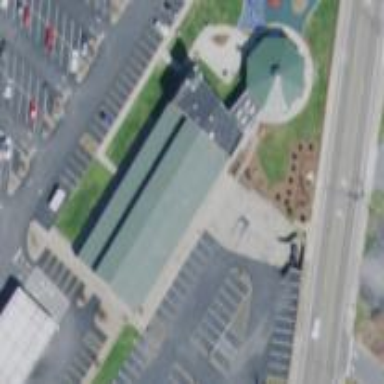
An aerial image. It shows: Marketplace building.